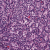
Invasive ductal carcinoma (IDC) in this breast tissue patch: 1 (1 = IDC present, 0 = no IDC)